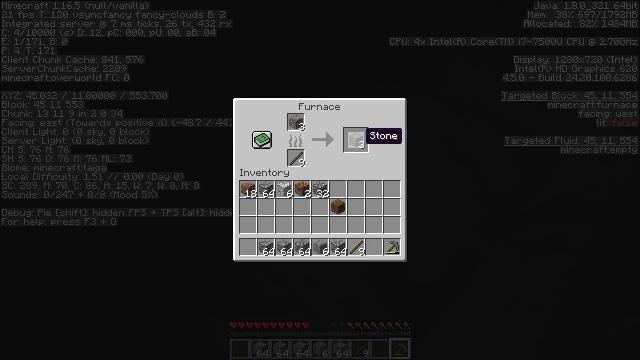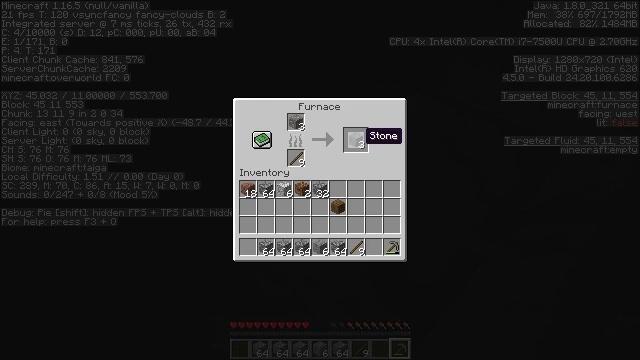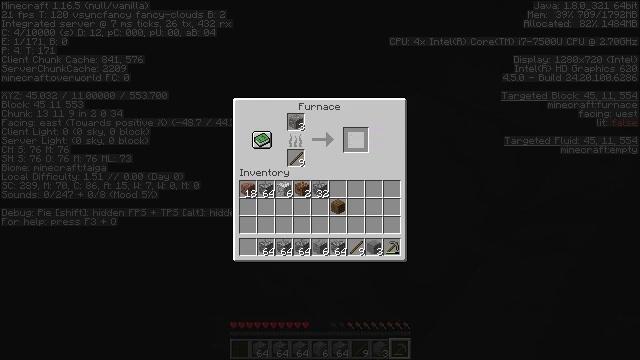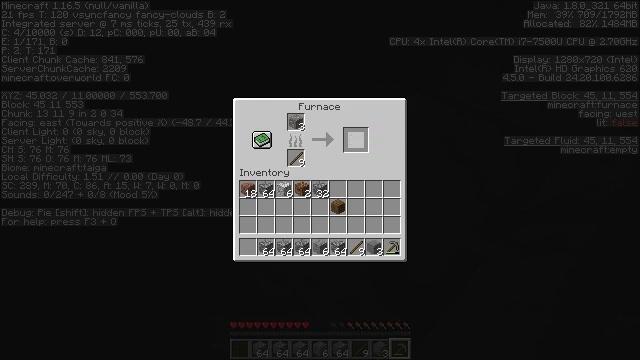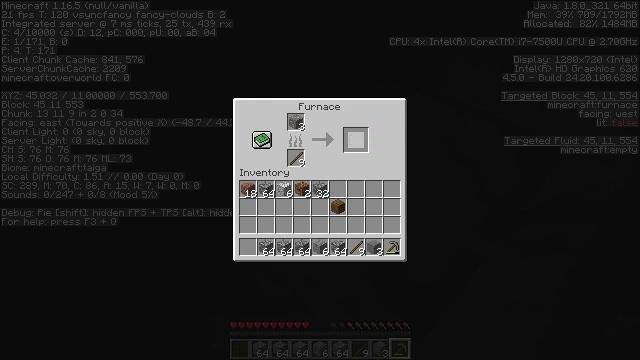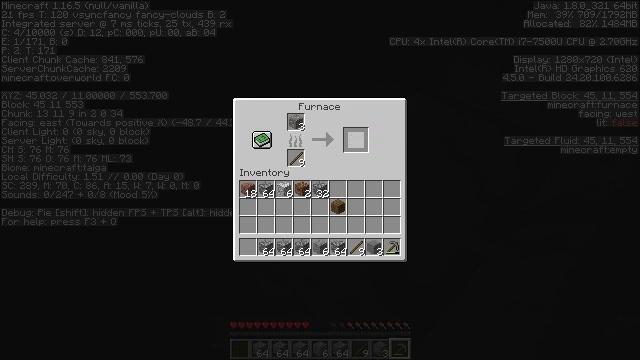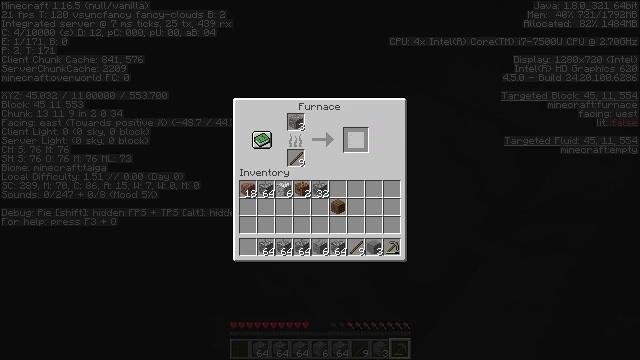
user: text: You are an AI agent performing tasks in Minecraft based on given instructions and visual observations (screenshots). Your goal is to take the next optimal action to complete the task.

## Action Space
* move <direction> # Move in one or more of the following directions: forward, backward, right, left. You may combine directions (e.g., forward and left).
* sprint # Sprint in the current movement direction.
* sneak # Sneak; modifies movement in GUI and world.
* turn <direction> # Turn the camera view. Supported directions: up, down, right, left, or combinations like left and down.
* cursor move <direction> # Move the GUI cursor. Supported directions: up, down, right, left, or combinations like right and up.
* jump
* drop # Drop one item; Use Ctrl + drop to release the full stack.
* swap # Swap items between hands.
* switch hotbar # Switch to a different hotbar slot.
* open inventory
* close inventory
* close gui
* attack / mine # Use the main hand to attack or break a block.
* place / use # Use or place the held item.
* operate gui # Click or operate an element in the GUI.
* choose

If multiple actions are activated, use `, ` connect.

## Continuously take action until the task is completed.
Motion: motion action
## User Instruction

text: craft item air
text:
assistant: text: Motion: sneak
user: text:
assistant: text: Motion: sneak, operate gui
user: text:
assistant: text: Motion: sneak, operate gui
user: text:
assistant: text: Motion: sneak, operate gui
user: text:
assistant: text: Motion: sneak
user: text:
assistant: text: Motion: sneak
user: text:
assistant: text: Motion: sneak